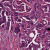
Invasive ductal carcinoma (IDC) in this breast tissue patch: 1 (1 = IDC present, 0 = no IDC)